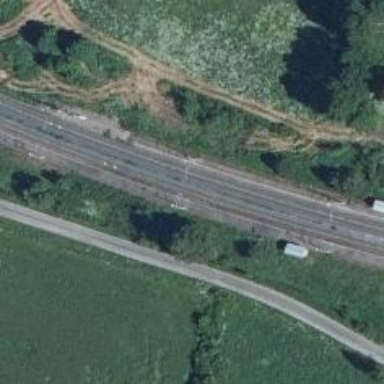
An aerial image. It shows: Rail siding with electrified contact lines.